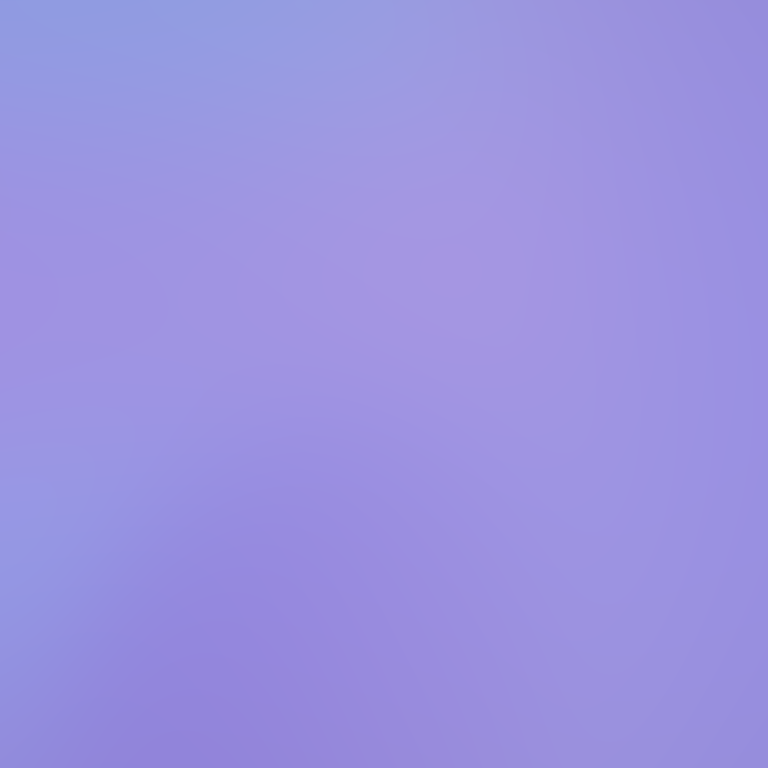
Abstract light effect, smooth gradient from soft lavender to light blue, calm atmosphere, diffuse light, no room, no furniture, no objects.